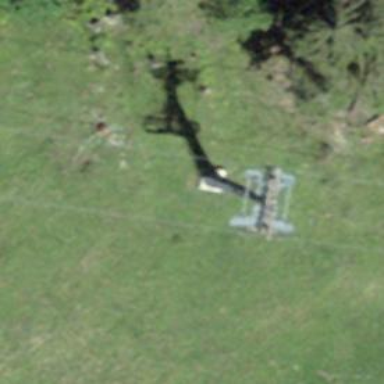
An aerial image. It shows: Pylon used for aerialway.